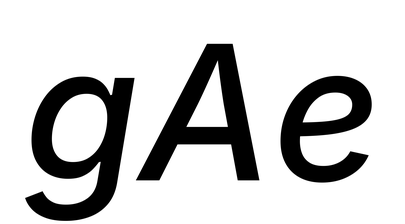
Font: Inter-Italic_Medium_Italic